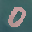
Label: 0